Question: I get a part the text of spinner on selection using the code bellow
'''
Toast.makeText(MainActivity.this, adapter.getItem(position).substring(0,adapter
.getItem(position).lastIndexOf("-")), Toast.LENGTH_LONG).show();
'''
When I select the spinner, I get text like
'''
001-<PHONE>
'''
Now I want to replace this text (001-<PHONE>) on
'''
001-<PHONE> - MAruf Parvez Khan
'''
My spinner image like this....

I got some solution from <URL> . But this my new problem.
Thanks in advance ...
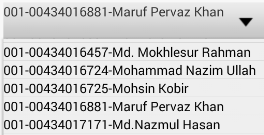
Answer: You can try this
'''
String[] temp= yourSpinner.getSelectedItem().toString().split("-");
Toast.makeText(MainActivity.this, temp[0]+"-"+temp[1], Toast.LENGTH_SHORT).show();
'''
Or if you want to show your toast when user select item from Spinner you can try this
'''
@Override
public void onItemSelected(AdapterView<?> parent, View view,int pos, long arg3)
{
String[] temp= parent.getItemAtPosition(pos).toString().split("-");
Toast.makeText(context, temp[0]+"-"+temp[1], Toast.LENGTH_SHORT).show();
}
'''